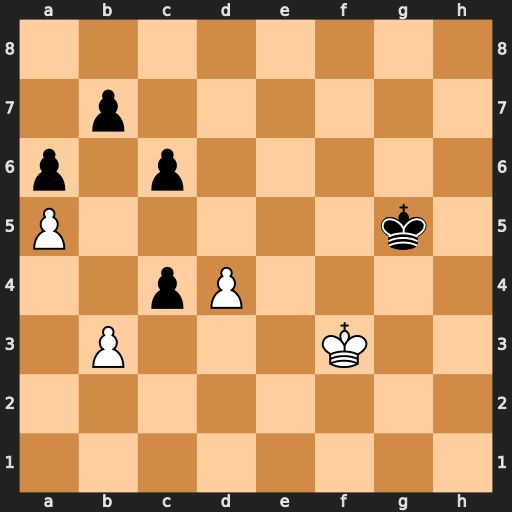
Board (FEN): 8/1p6/p1p5/P5k1/2pP4/1P3K2/8/8
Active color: w
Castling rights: -
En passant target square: -
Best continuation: bxc4 Kf5 Ke3